Question: I want to create a list (or fake a list using LinearLayouts) that follows the design pattern shown in this image of a list item with an action button to the far right. (the second list item in the 2 line list)
Is there an easy way to add the action button with that separator bar?

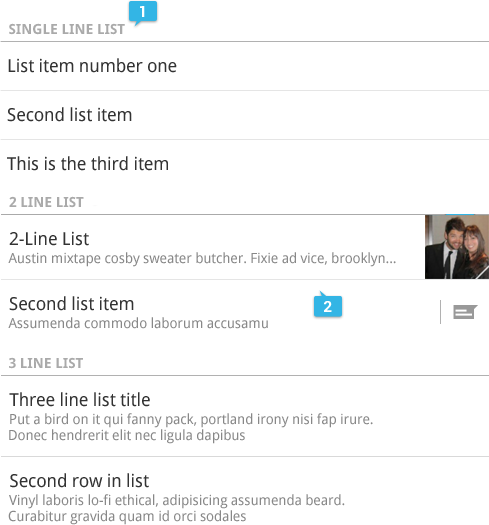
Answer: You can achieve the basic layout using a horizontal LinearLayout. Add the content view with a weight of 1, and then add the button view with a weight of 0. That will push the button view to the far right. To add that separator, you could just add a basic View between the two with a weight of 0, width of 1dp, and the desired height and margins. Setting the background color of the View determines the color of the separator.
It shouldn't be too difficult. If you want to include it in a ListView, just hide the action button and separator until you're rendering an item that needs it.
Added some clarification